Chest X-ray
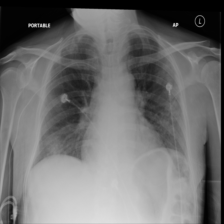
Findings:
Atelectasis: negative
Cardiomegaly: negative
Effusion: negative
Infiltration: negative
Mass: negative
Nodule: negative
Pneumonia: negative
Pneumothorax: negative
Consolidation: negative
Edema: negative
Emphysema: negative
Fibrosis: negative
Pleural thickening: negative
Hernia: negative